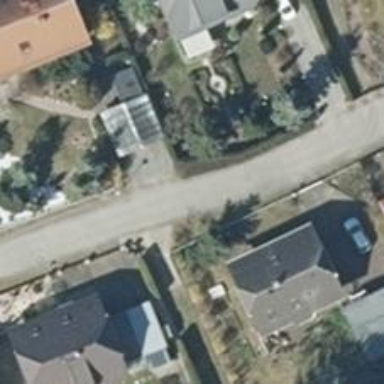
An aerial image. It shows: Residential road with asphalt surface.